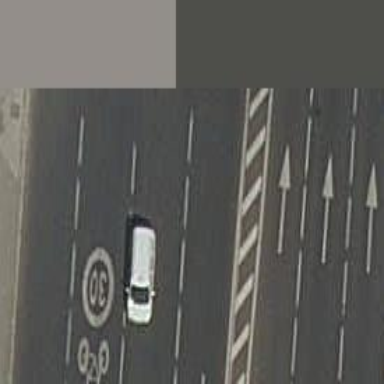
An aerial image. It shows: Uncontrolled footway crossing with dotted markings and pedestrian island.